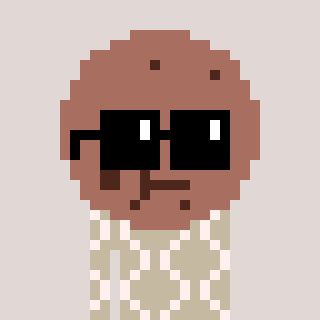
a pixel art character with square black sunglasses, a cookie-shaped head and a bege-colored body on a warm background